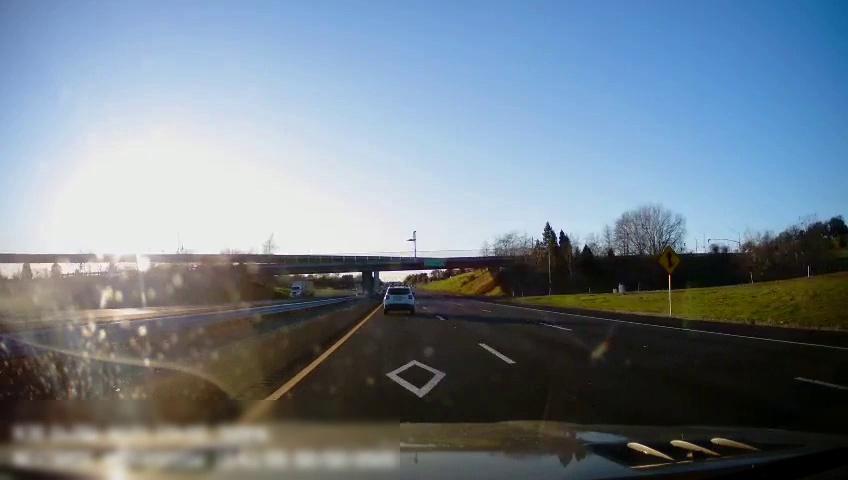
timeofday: Day
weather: Cloudy
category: Drivable Space
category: Drivable Space
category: Vehicles | Truck
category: Vehicles | SUV
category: Lanes | Alternate Lane
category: Lanes | Current Lane
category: Lanes | Current Lane
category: Lanes | Alternate Lane
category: Traffic | Signs
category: Traffic | Signs